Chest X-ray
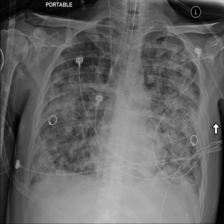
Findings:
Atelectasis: negative
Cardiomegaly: negative
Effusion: positive
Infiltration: positive
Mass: negative
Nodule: negative
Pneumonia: negative
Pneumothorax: negative
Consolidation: negative
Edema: negative
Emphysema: negative
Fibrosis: negative
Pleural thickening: negative
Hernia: negative